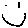
Label: smiley face